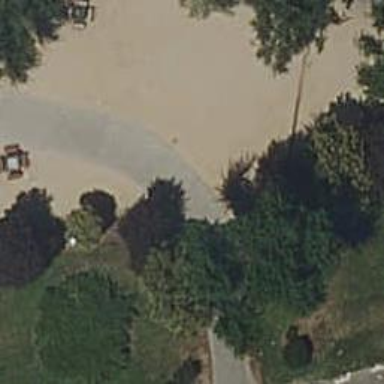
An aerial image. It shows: Picnic table located in leisure land area.